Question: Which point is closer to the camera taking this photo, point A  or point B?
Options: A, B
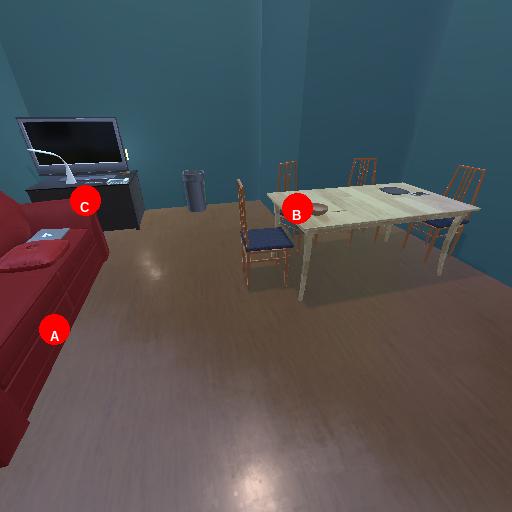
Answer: A